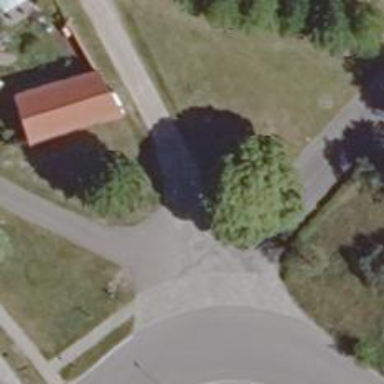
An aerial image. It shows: Residential road with concrete plates surface.